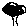
Label: tree